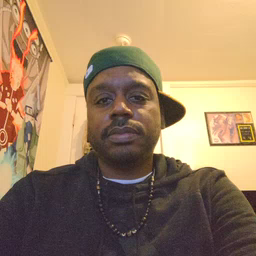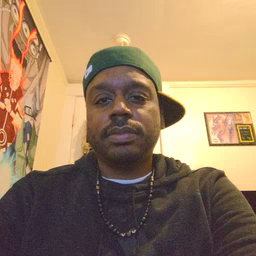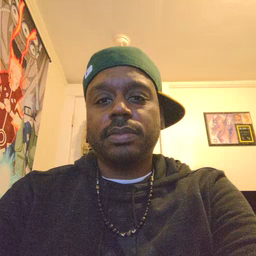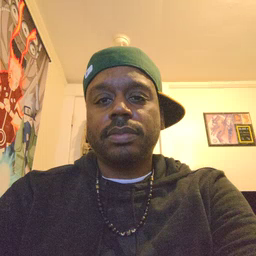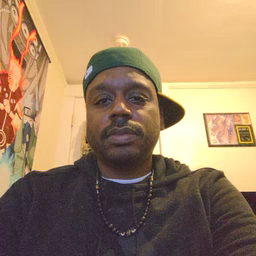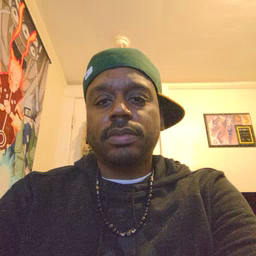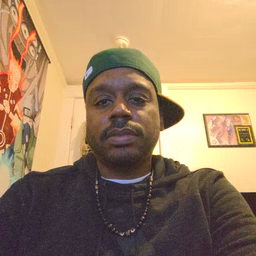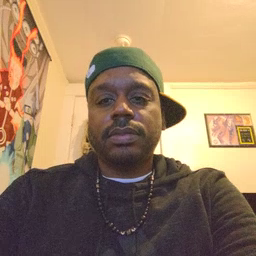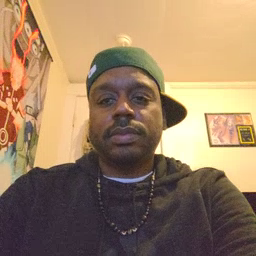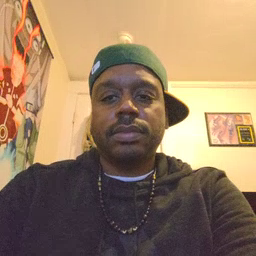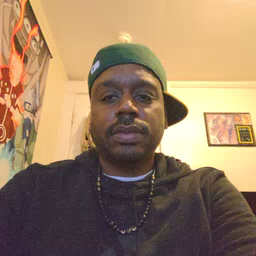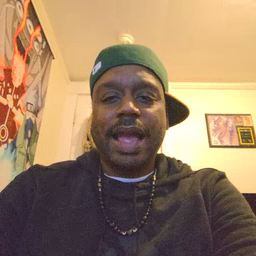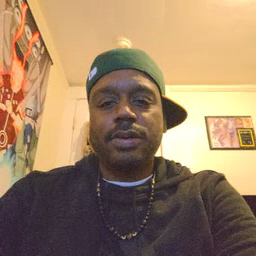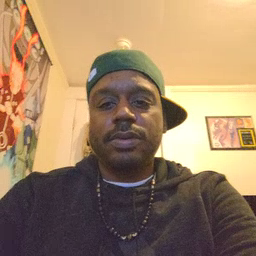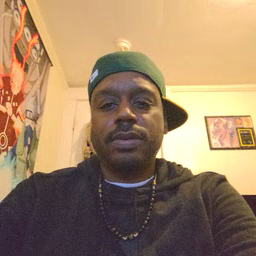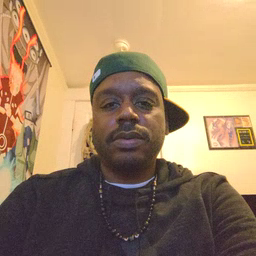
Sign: owie